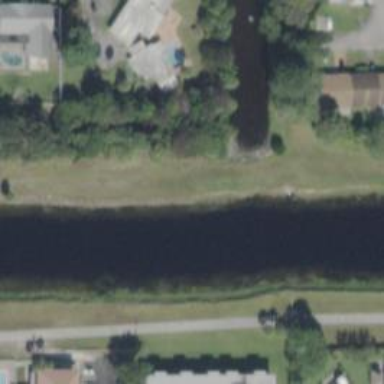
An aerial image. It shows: Culvert tunnel crossing over canal.